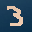
Label: 3